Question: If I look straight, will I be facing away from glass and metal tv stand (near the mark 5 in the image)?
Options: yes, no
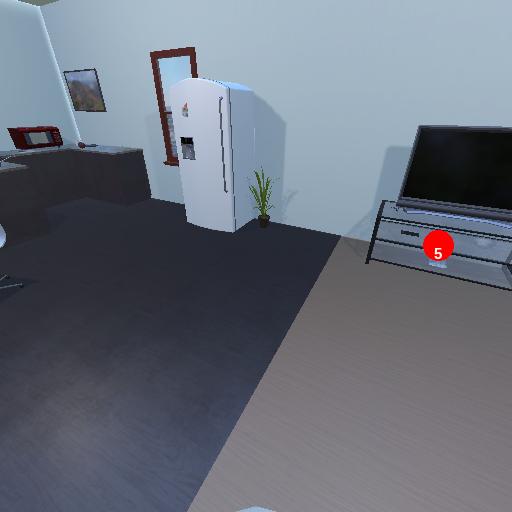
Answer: yes